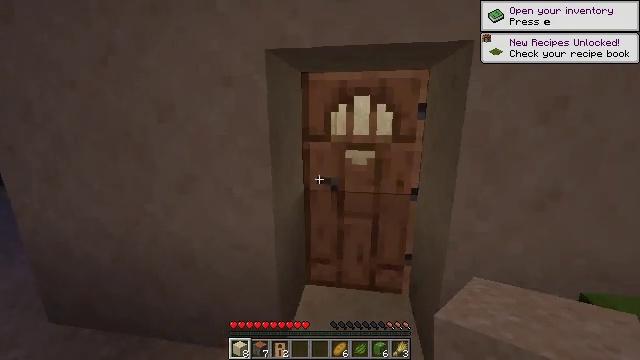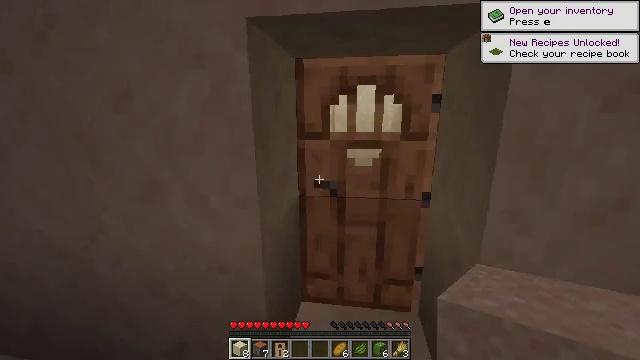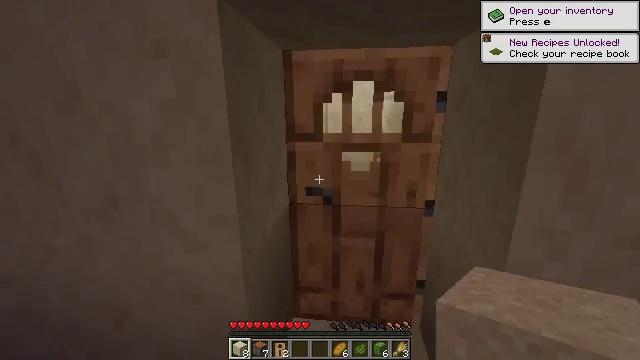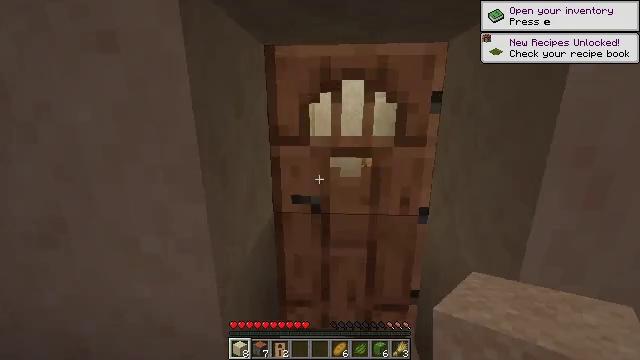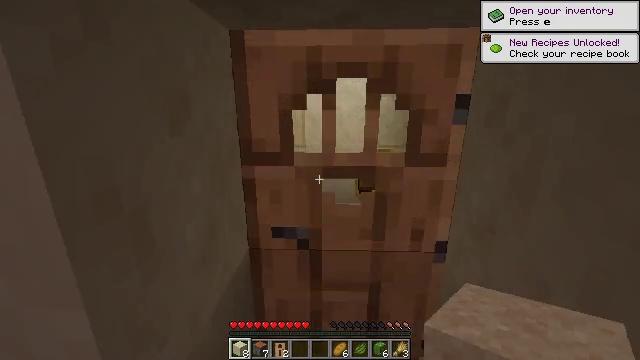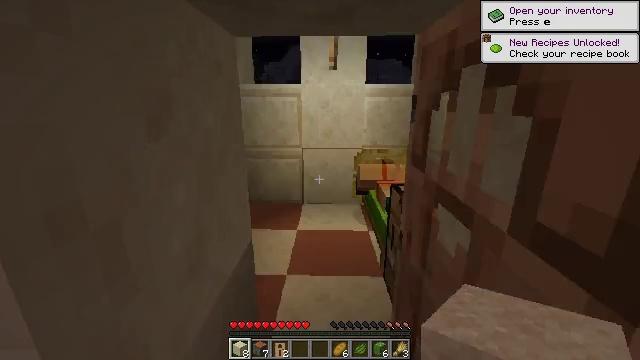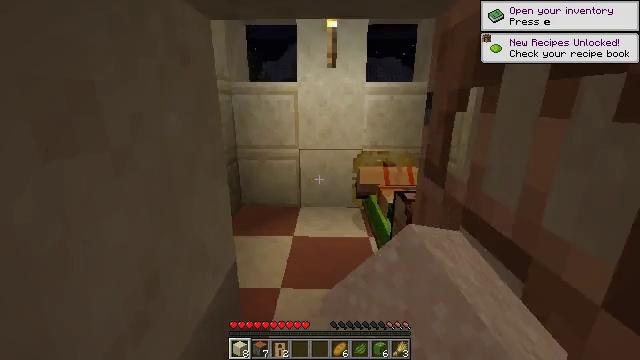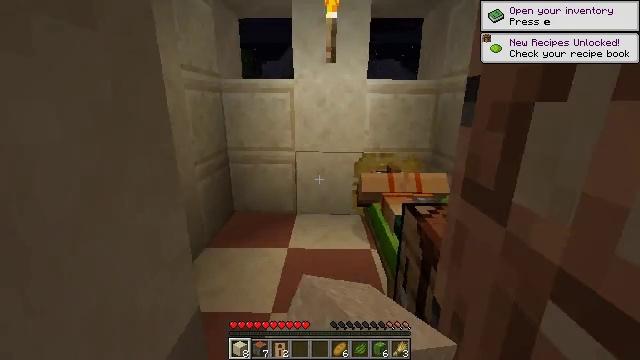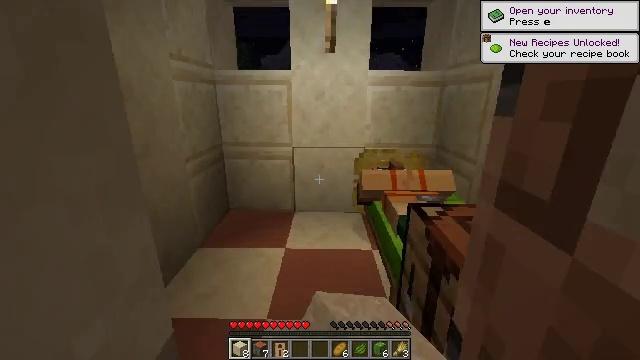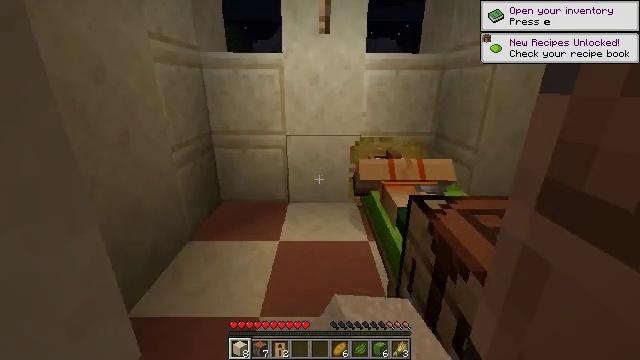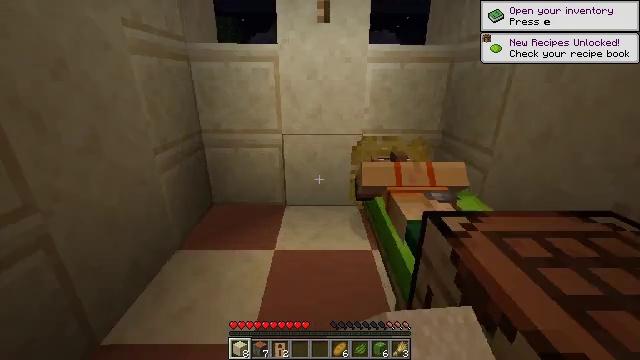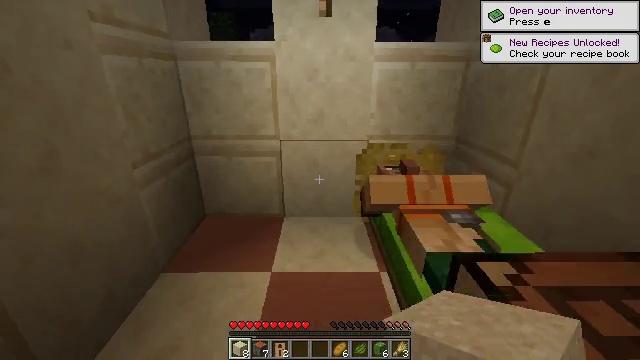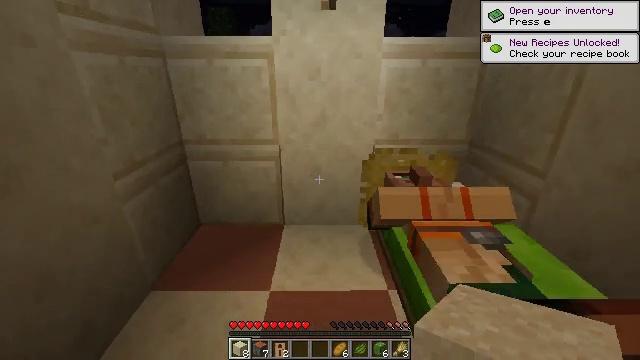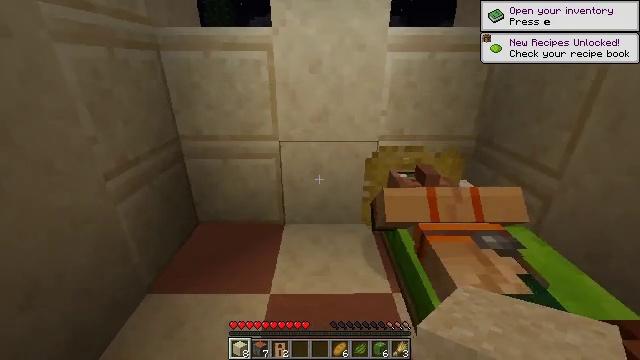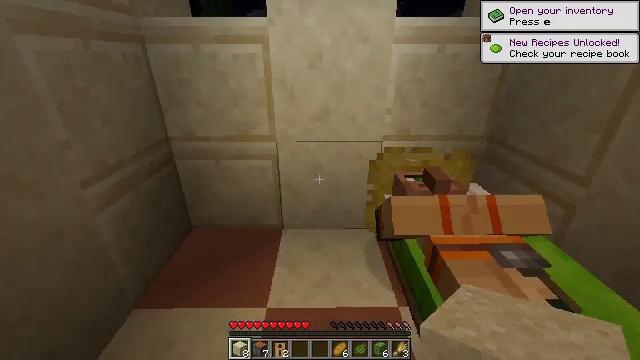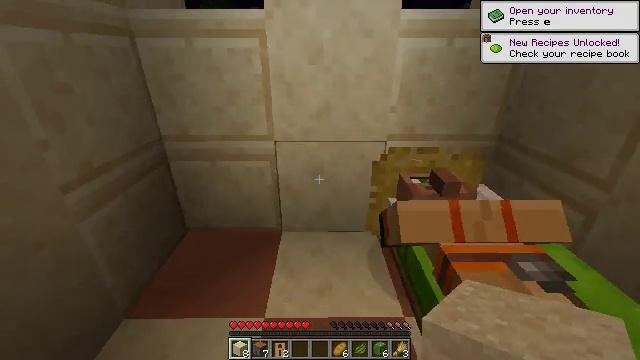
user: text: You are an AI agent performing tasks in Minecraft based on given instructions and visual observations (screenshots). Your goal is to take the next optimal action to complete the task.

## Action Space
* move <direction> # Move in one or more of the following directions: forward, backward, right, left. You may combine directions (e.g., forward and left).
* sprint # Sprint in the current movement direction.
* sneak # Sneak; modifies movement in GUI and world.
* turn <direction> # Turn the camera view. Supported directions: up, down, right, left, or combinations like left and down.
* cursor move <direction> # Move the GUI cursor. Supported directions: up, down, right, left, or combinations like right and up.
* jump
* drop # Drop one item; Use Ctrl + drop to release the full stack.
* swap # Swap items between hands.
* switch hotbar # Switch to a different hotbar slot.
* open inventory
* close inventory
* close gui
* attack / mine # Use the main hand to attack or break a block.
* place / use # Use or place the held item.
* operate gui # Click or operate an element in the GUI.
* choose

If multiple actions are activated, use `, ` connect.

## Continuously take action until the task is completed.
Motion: motion action
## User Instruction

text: Mine the jungle door to pick it up.
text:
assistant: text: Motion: move forward
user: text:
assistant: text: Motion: move forward, turn right
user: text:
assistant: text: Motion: move forward, turn right
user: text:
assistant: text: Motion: move forward, turn right
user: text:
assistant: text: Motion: move forward, use / place
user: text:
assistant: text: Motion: move forward, use / place
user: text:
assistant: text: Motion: move forward, use / place
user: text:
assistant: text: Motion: move forward, turn down
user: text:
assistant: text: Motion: move forward, turn right and down
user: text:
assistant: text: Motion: move forward, turn down
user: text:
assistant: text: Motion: move forward
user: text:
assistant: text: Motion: move forward
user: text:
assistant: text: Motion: move forward, turn down
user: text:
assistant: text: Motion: turn down
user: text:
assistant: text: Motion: no_op
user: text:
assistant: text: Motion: no_op
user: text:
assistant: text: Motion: no_op
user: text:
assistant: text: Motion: move back
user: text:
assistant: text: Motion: move back, turn right and down
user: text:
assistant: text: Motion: move back, turn right and down
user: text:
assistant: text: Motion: turn right and down
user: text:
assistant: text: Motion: turn right and down
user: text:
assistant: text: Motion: turn right
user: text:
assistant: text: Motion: turn right
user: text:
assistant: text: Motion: turn right
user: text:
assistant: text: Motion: no_op
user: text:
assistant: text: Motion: move right, turn left
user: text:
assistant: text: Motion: move right, turn left
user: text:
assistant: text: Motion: move back and move right, turn left
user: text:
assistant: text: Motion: move back and move right, turn left